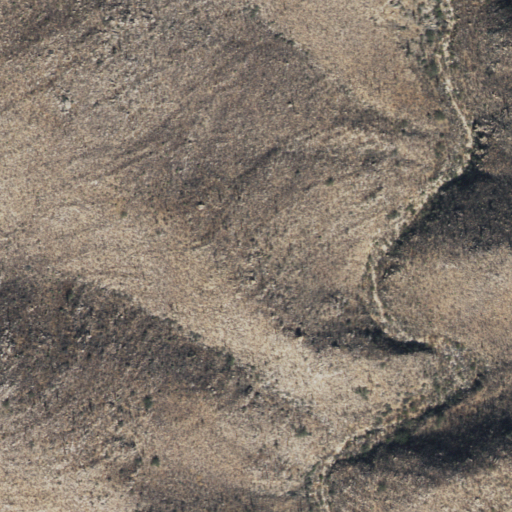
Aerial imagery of valley in Arizona named Smugglers Canyon containing only unknown